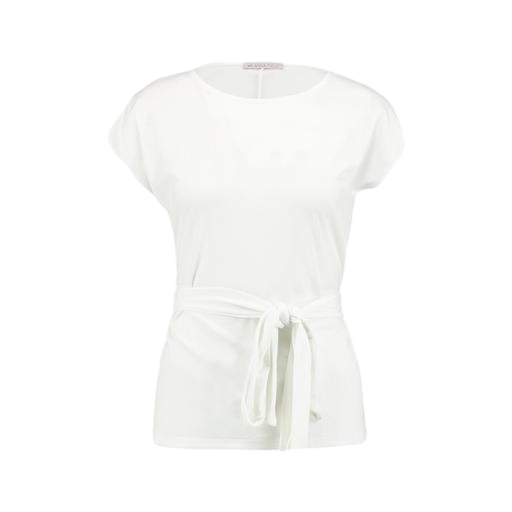
white tie waist top, tied waist top and capped sleeves, white tie-front top, white background